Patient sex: M
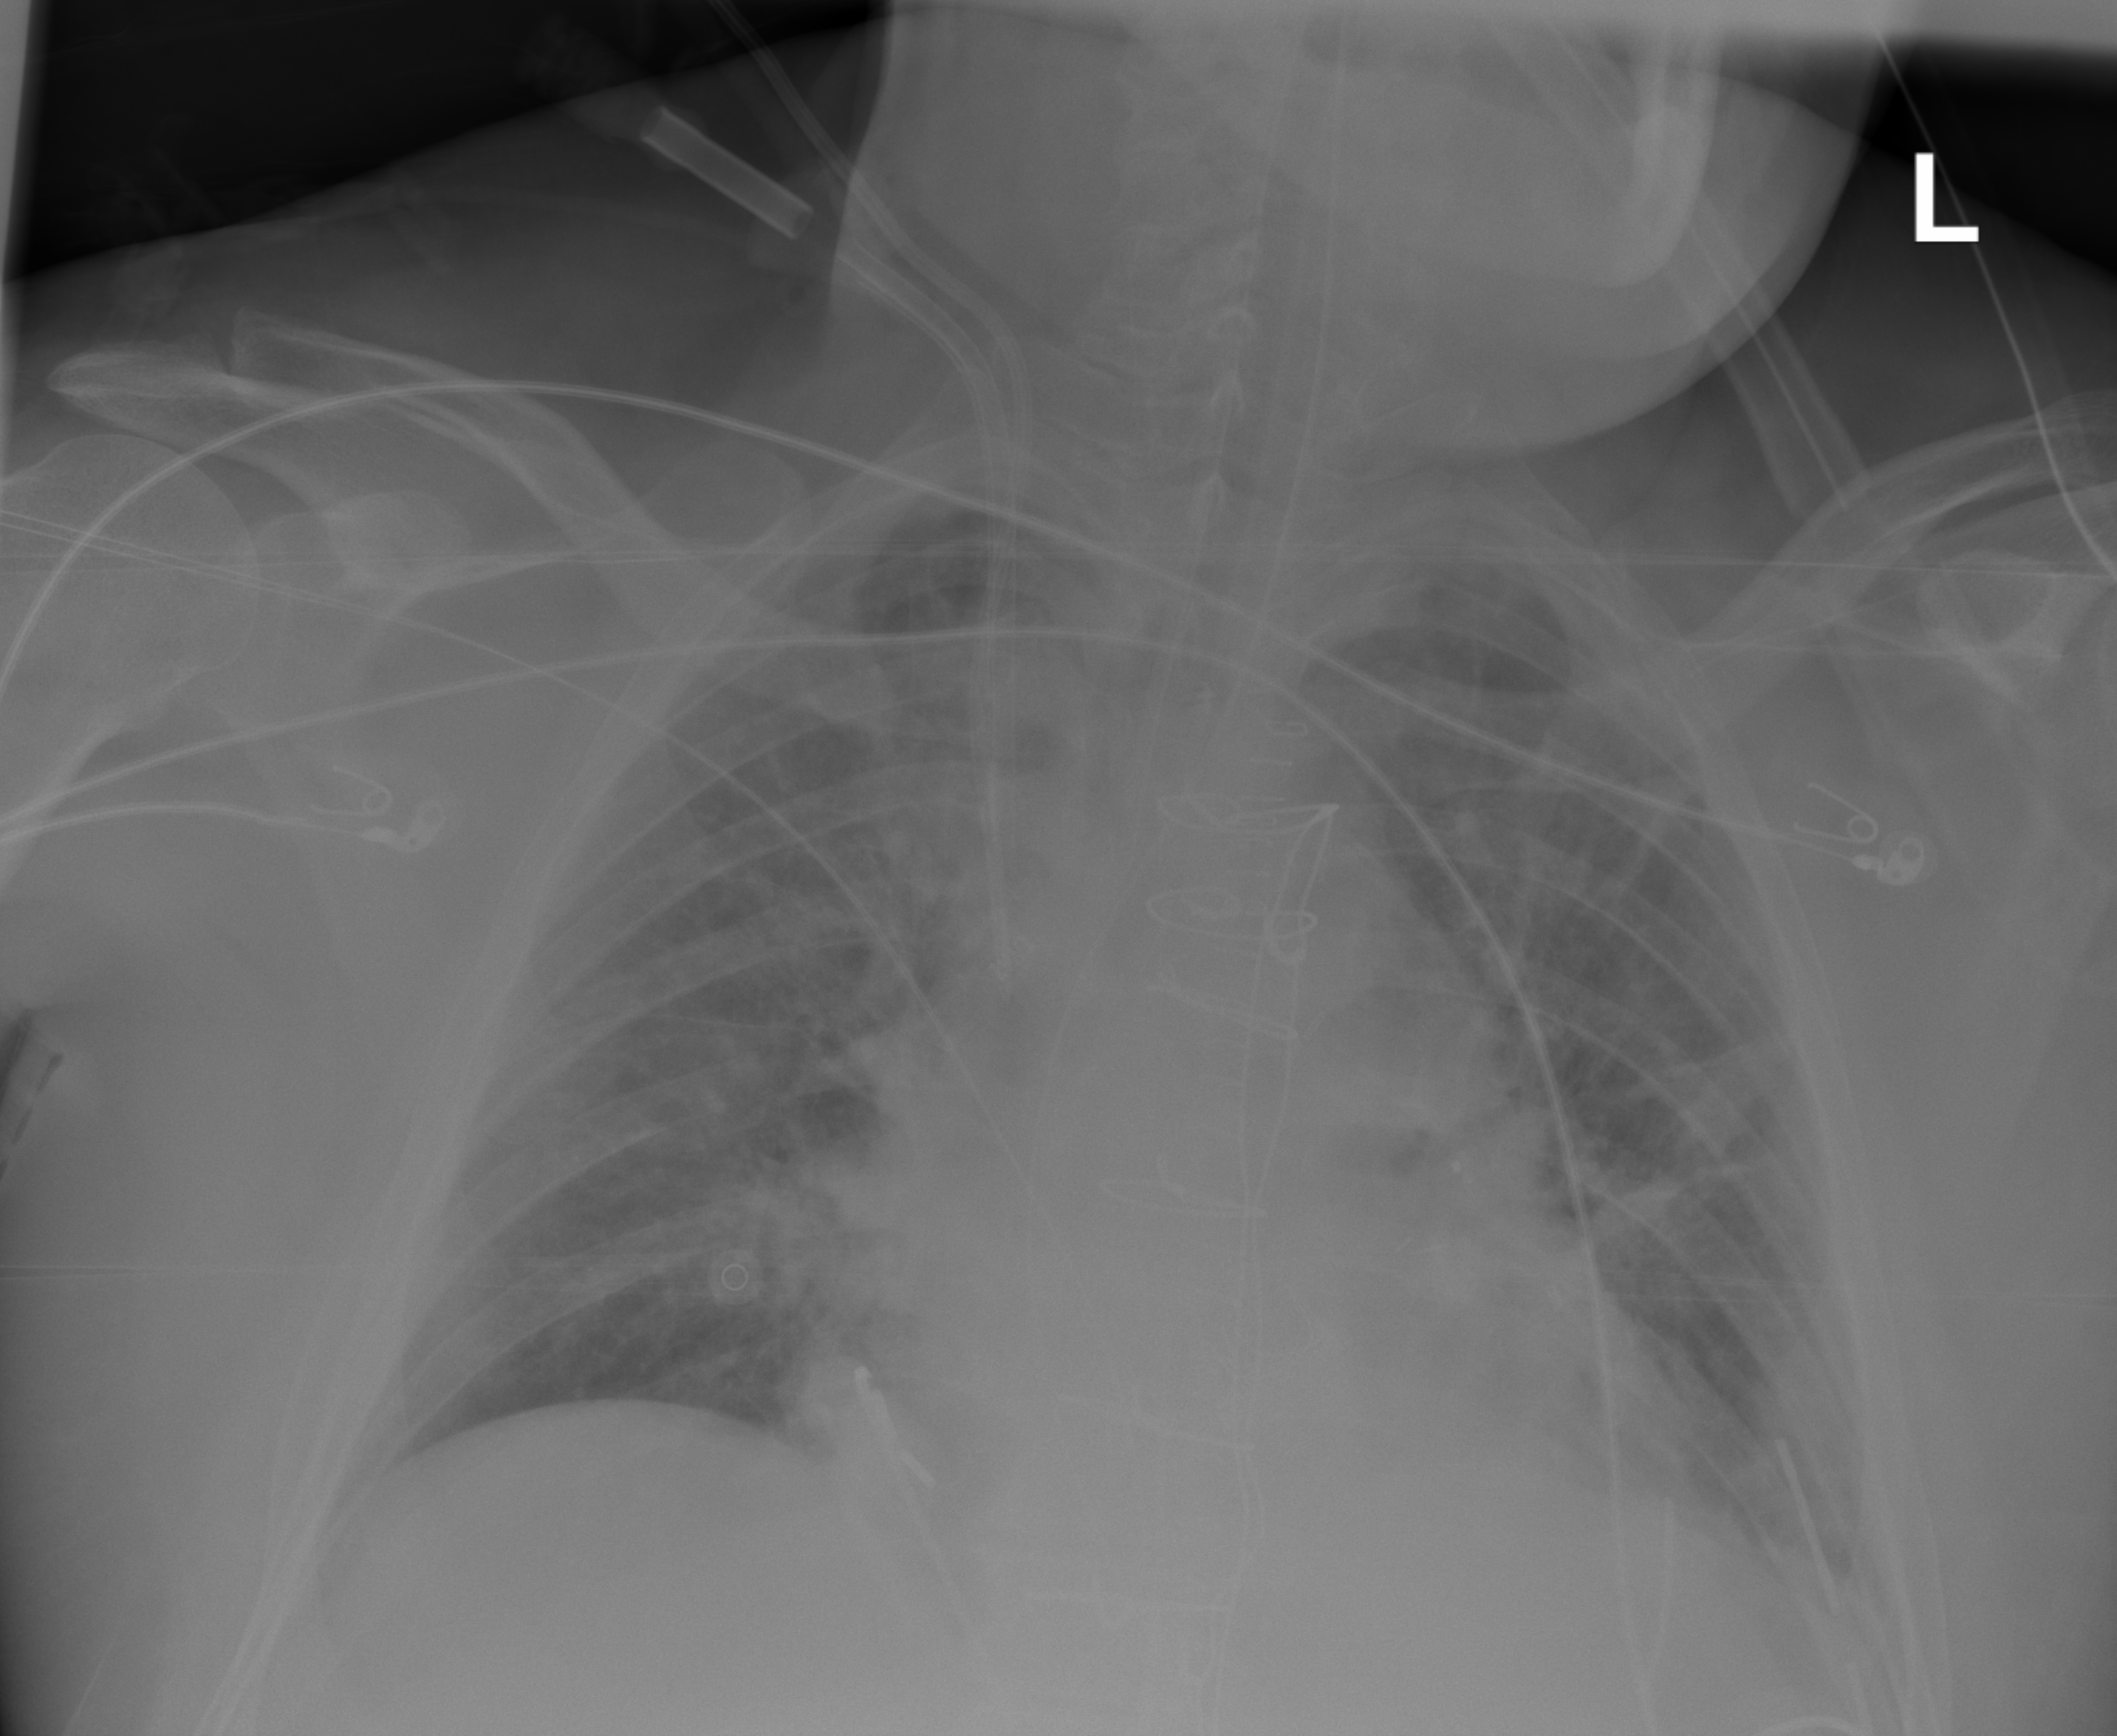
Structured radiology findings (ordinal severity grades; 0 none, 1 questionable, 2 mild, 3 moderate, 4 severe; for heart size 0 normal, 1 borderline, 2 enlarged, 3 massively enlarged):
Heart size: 2
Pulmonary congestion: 2
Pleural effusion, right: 0
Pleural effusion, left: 2
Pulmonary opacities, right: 0
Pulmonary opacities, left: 0
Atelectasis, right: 0
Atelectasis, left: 3